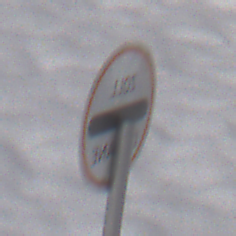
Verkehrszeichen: Zollstelle
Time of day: MorningAfternoon
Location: Outdoor (Nature)
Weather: PartlyCloudy
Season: Winter
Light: Natural